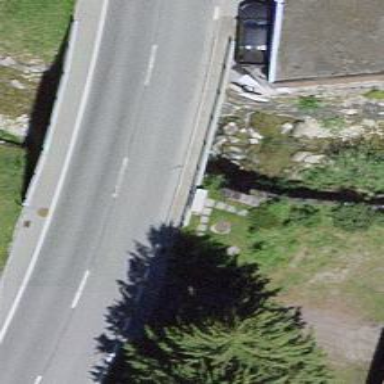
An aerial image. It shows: Asphalt road on secondary bridge.